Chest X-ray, PA view. Patient: 48 years old, sex F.
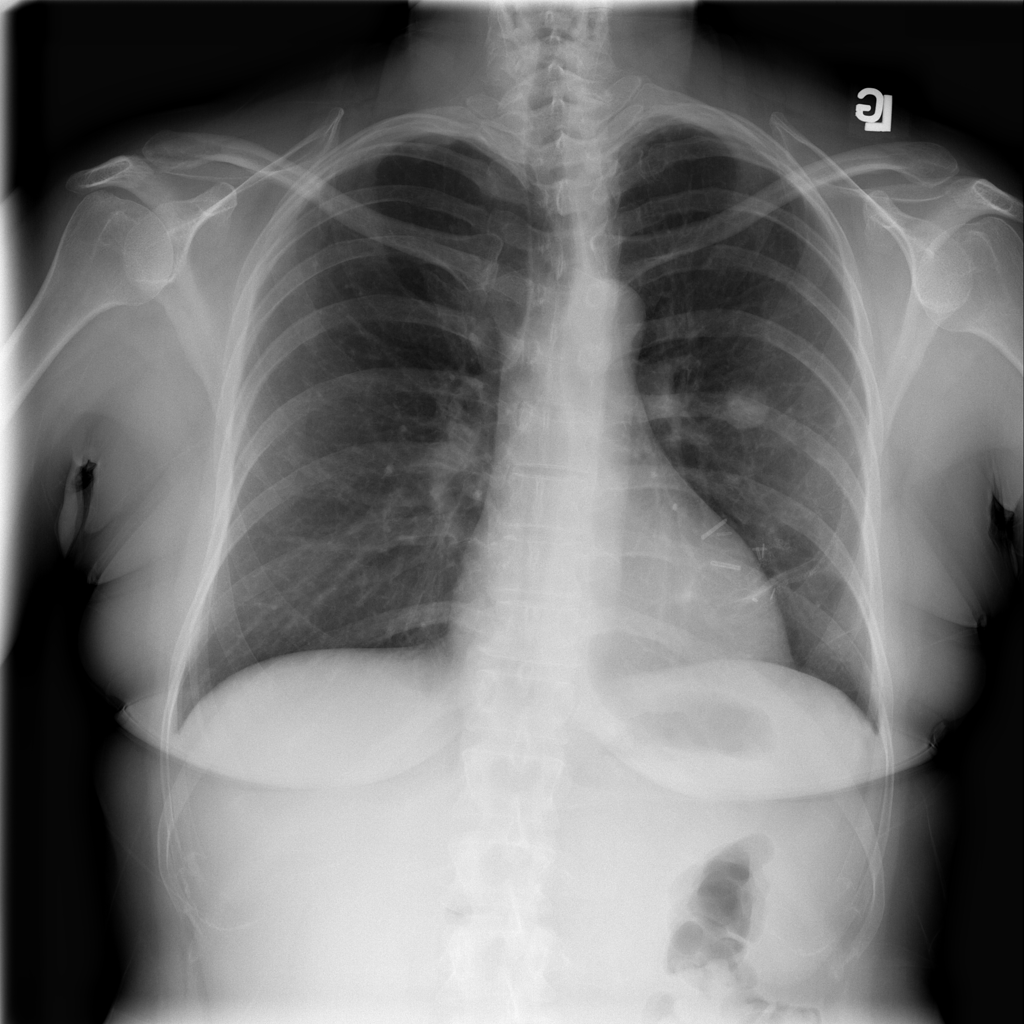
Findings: Nodule